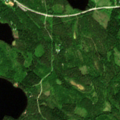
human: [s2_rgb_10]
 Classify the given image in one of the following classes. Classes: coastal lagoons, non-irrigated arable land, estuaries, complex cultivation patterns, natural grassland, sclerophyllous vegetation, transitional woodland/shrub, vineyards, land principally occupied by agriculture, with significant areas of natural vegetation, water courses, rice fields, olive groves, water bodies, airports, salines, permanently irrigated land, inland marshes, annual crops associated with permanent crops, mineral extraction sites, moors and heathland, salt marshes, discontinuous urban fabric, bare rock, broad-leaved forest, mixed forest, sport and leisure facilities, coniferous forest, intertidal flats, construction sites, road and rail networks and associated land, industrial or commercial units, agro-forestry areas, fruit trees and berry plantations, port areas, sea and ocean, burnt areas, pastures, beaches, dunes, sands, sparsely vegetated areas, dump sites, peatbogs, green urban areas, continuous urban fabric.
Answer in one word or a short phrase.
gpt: mixed forest, water bodies